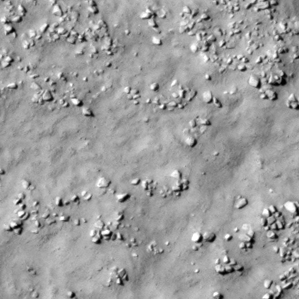
Label: non_frost